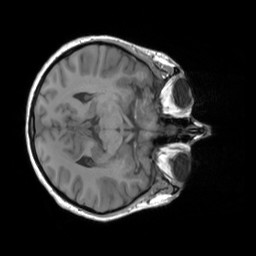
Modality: T1w
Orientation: axial
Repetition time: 2 s
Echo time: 0.00252 s